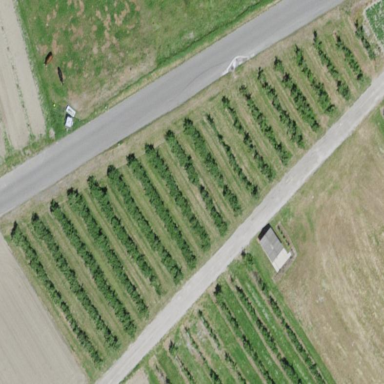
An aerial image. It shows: Orchard.